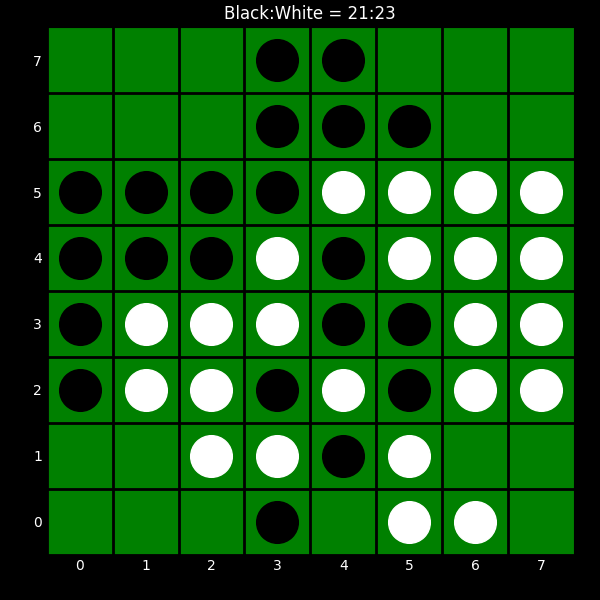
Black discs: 21
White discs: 23